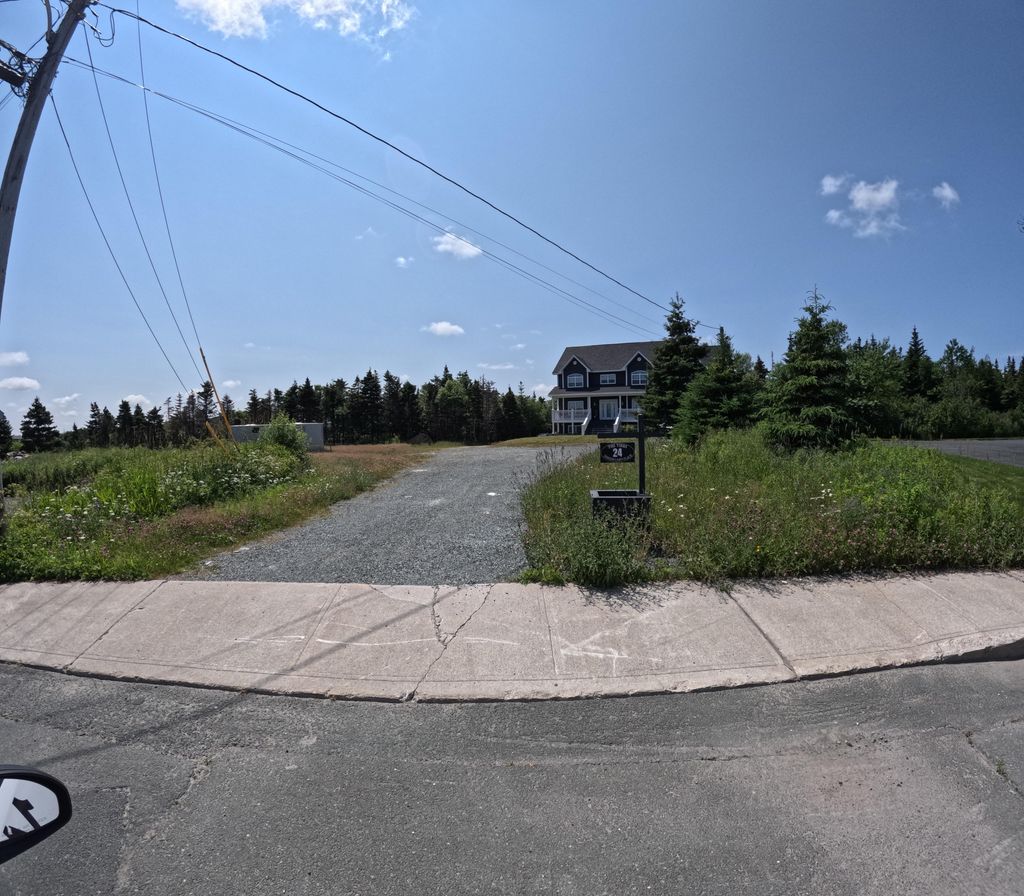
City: st_johns